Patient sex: F
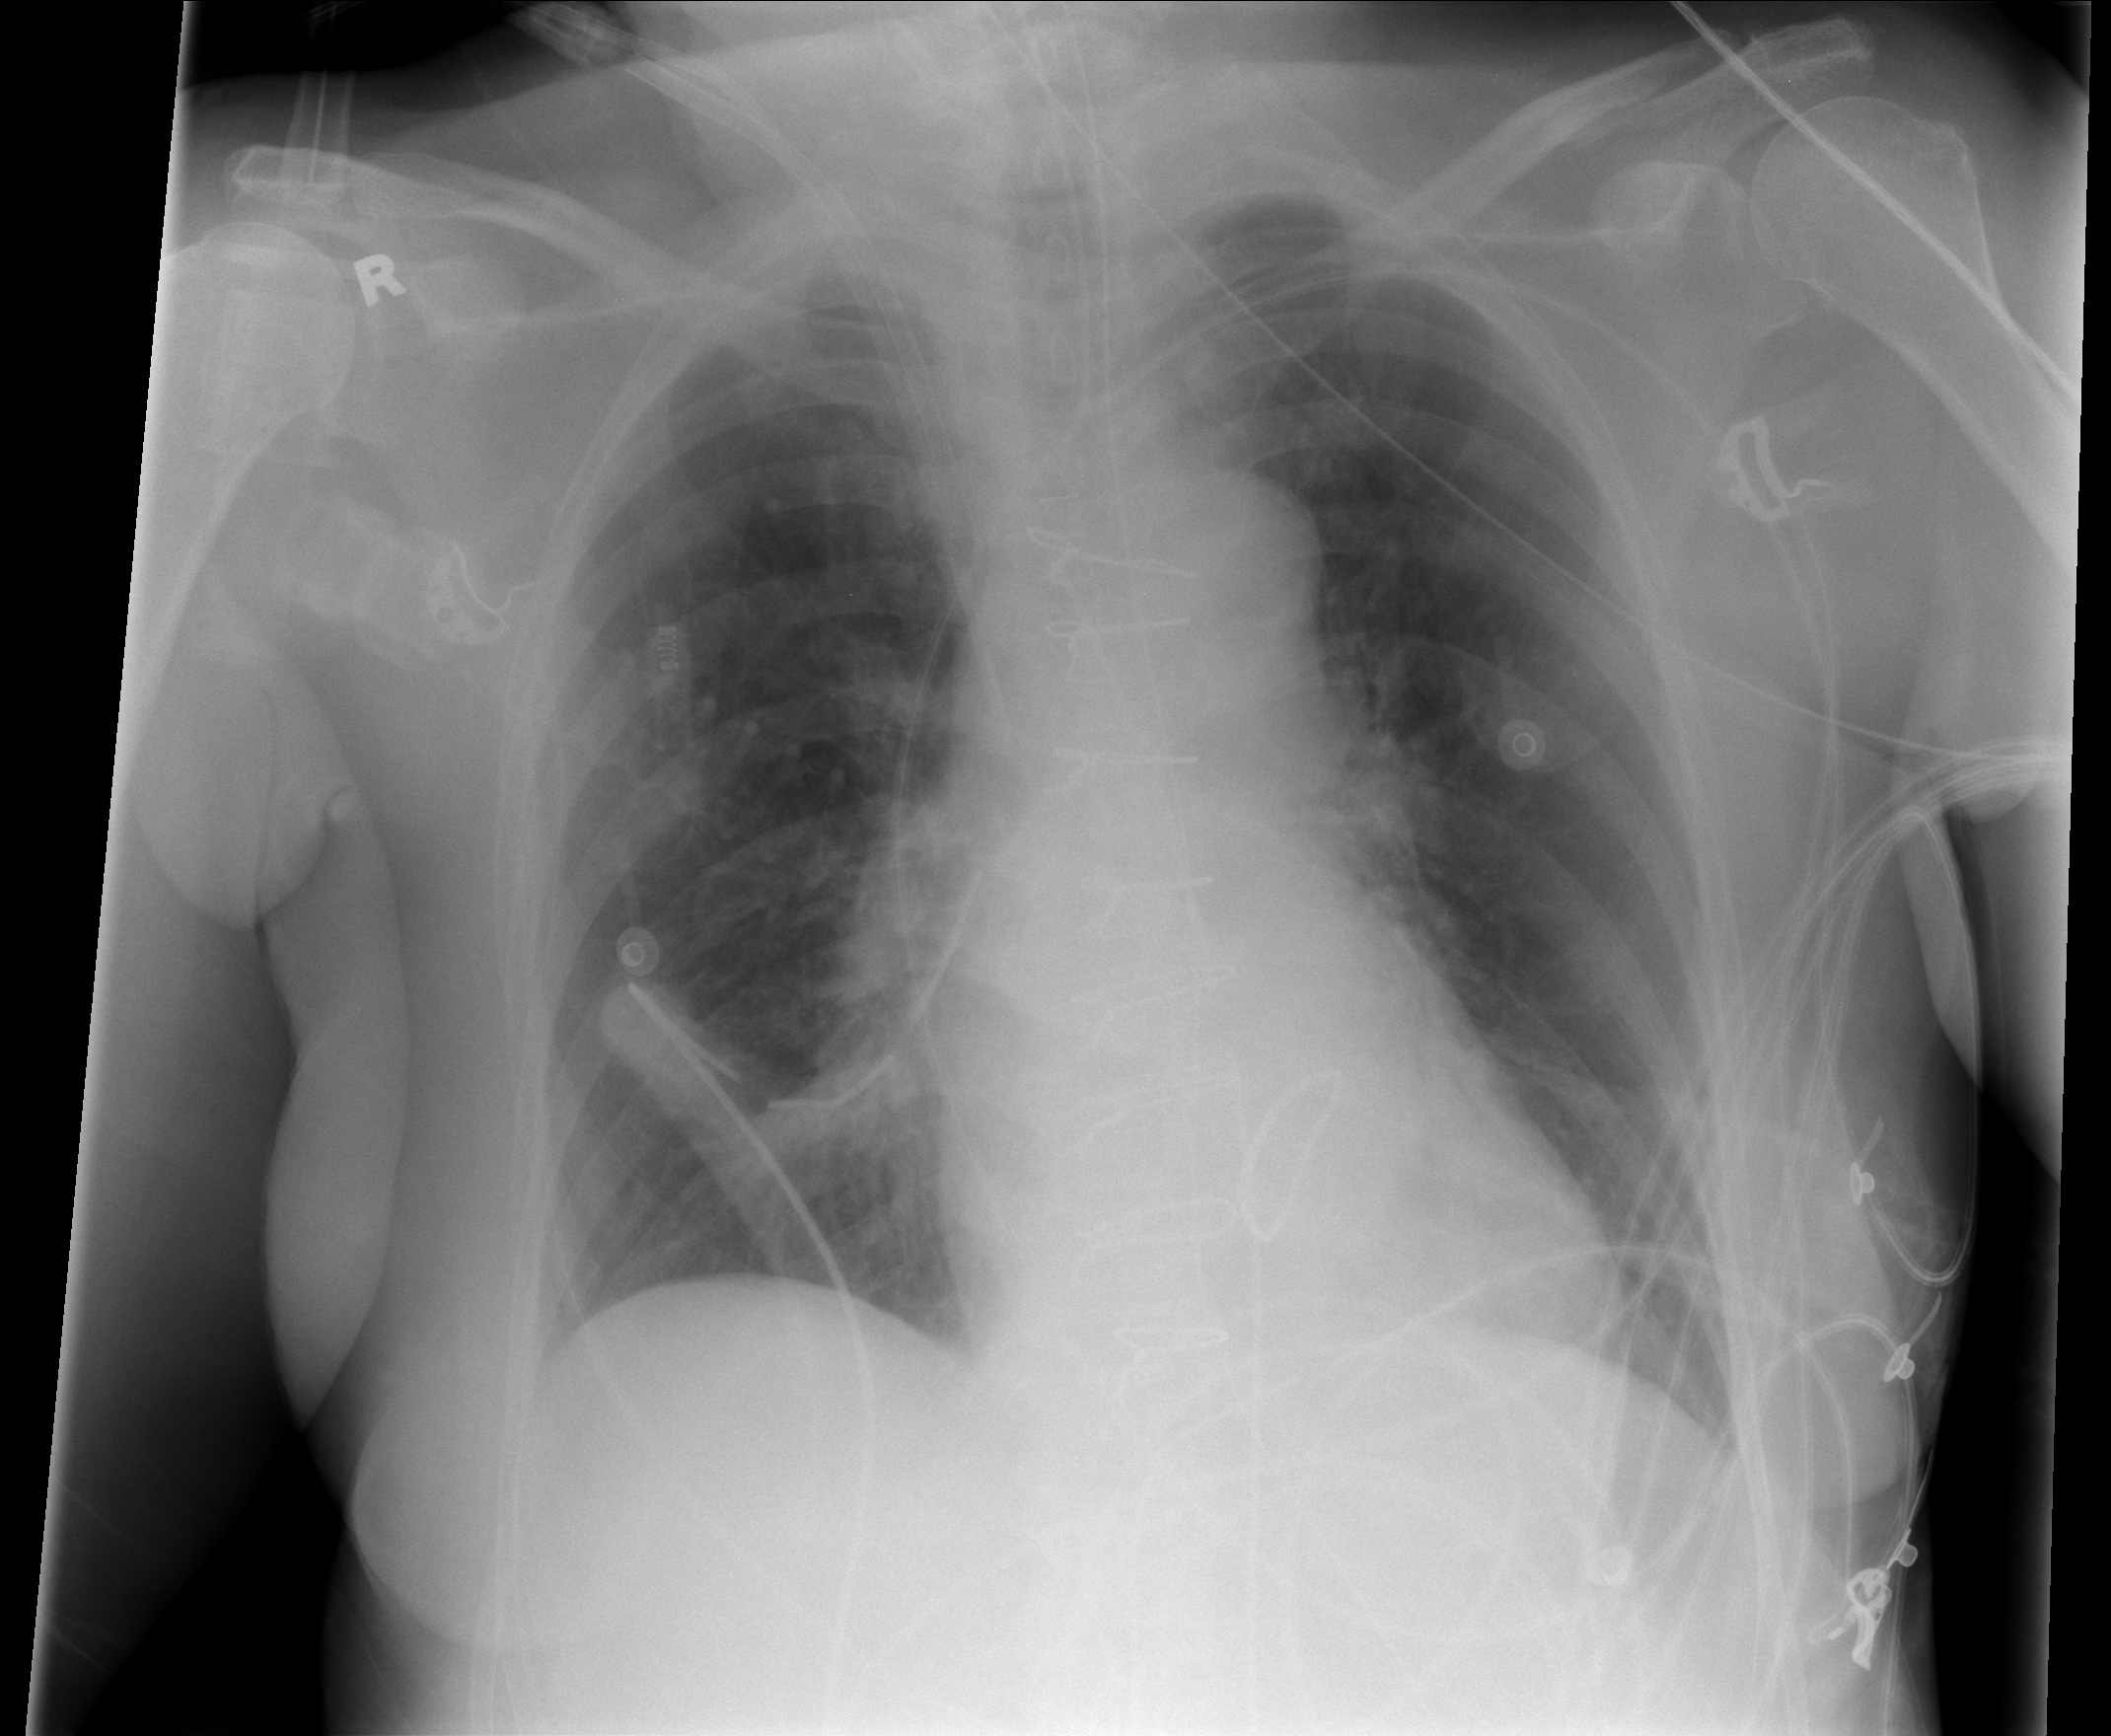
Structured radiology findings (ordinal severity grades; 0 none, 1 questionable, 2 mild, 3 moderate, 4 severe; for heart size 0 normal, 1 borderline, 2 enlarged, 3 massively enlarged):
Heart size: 0
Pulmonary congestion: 0
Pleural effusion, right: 0
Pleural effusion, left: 0
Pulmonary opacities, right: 1
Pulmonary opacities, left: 0
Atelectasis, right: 0
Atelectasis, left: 0